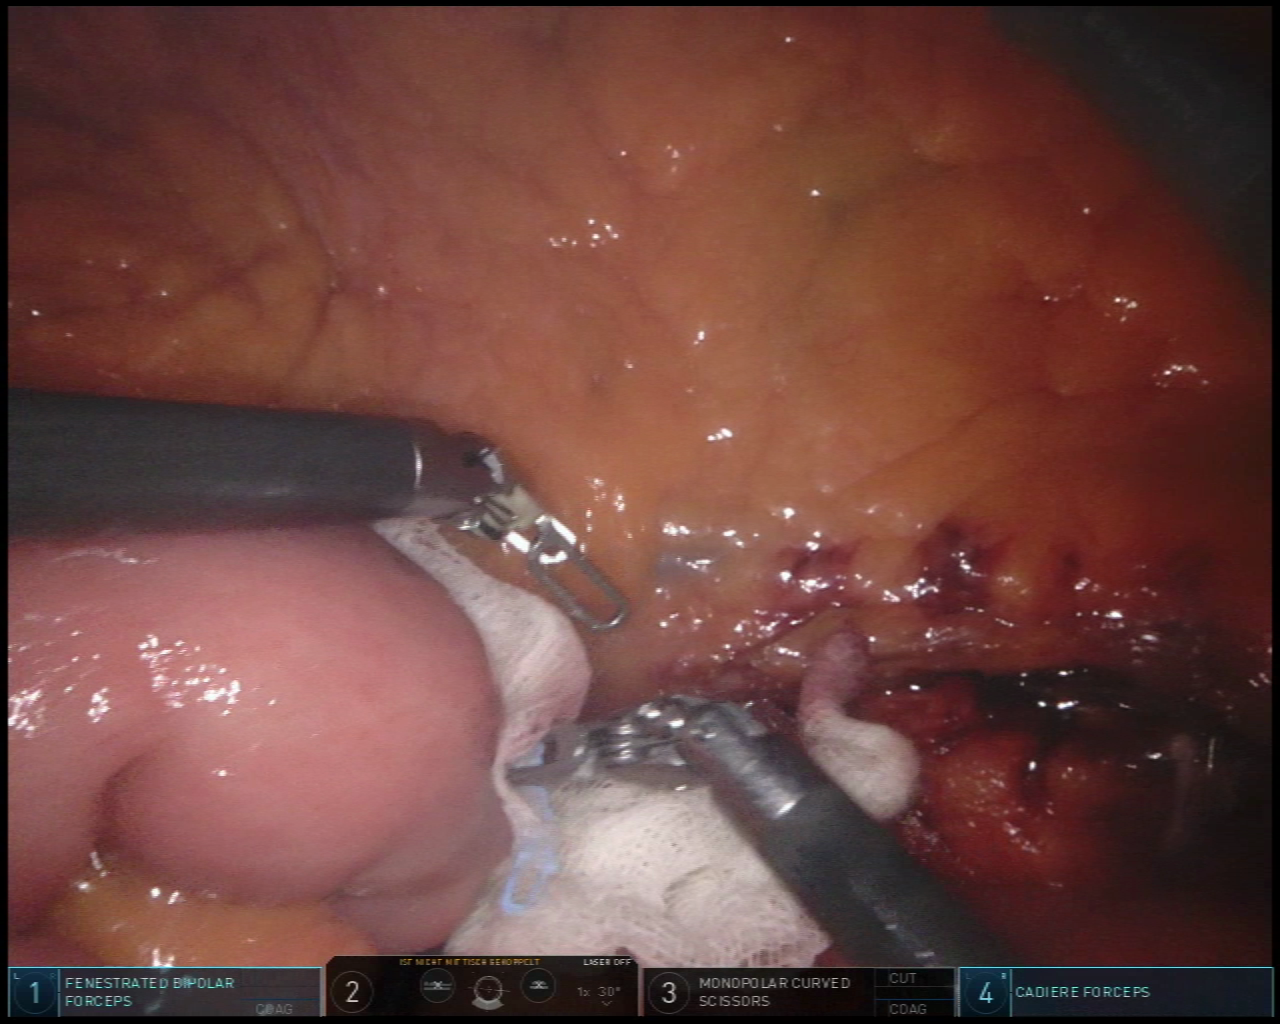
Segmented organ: intestinal_veins
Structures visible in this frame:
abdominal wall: no
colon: no
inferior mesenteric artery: no
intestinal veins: yes
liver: no
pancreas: no
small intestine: yes
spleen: no
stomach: no
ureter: no
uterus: no
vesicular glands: no